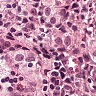
Metastatic tissue present: yes